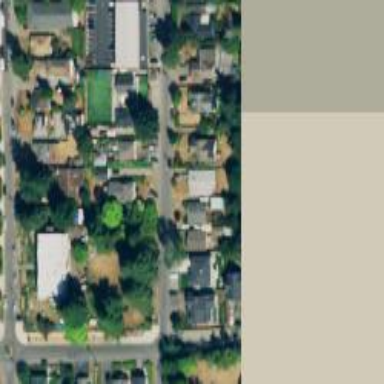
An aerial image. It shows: Neighborhood.